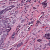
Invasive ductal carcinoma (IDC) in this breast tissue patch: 1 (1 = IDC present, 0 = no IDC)